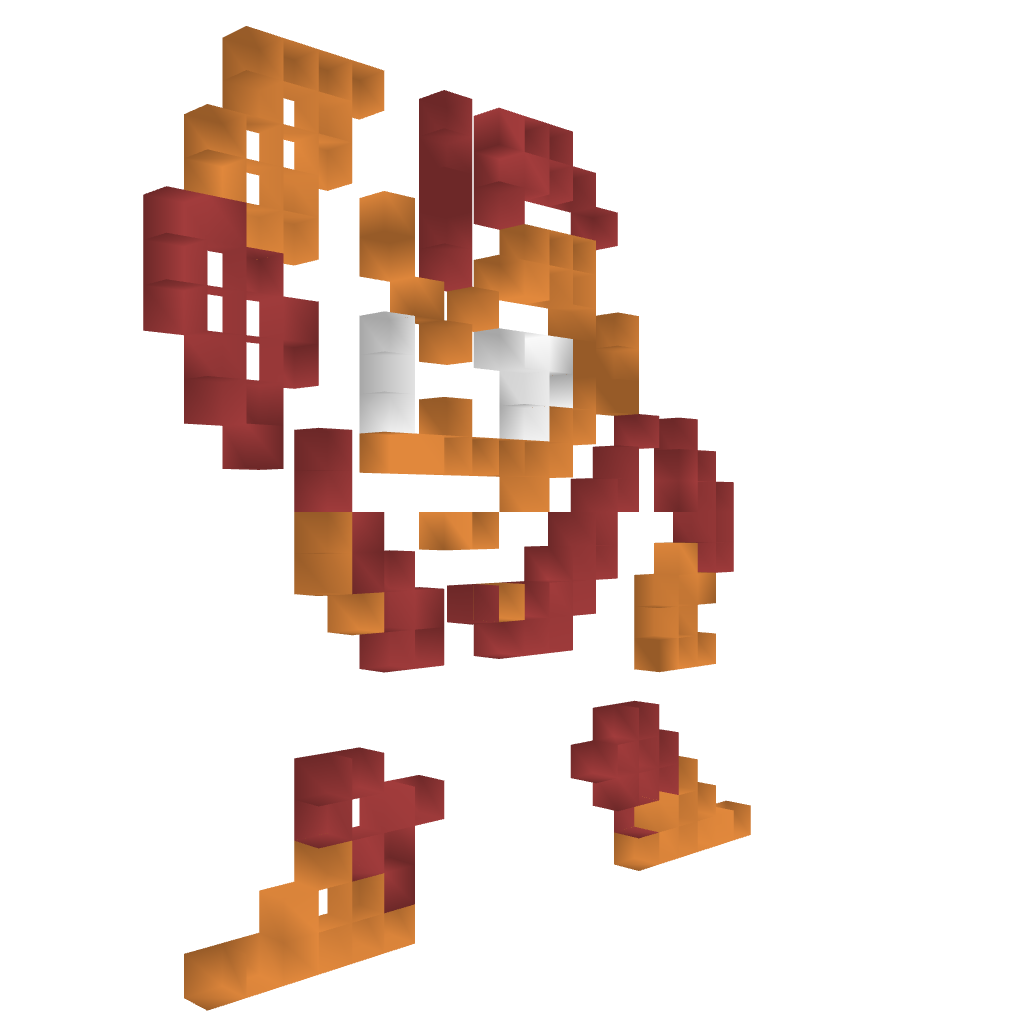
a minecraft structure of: Bombman (ErnieCIII) bad low quality